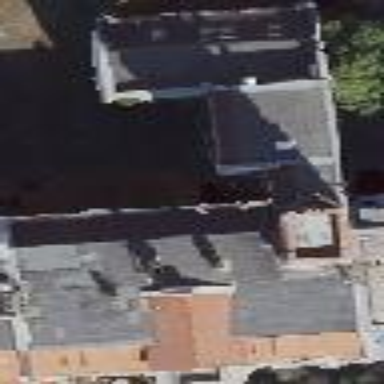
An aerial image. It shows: Building consisting of apartments with double saltbox roof shape.